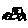
Label: car